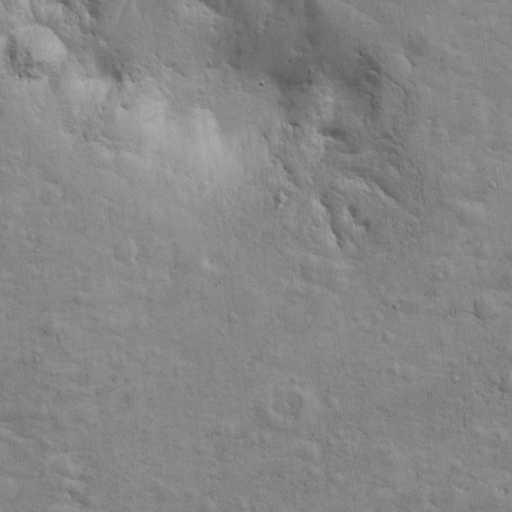
Objects detected: cone